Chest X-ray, AP view. Patient: 37 years old, sex M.
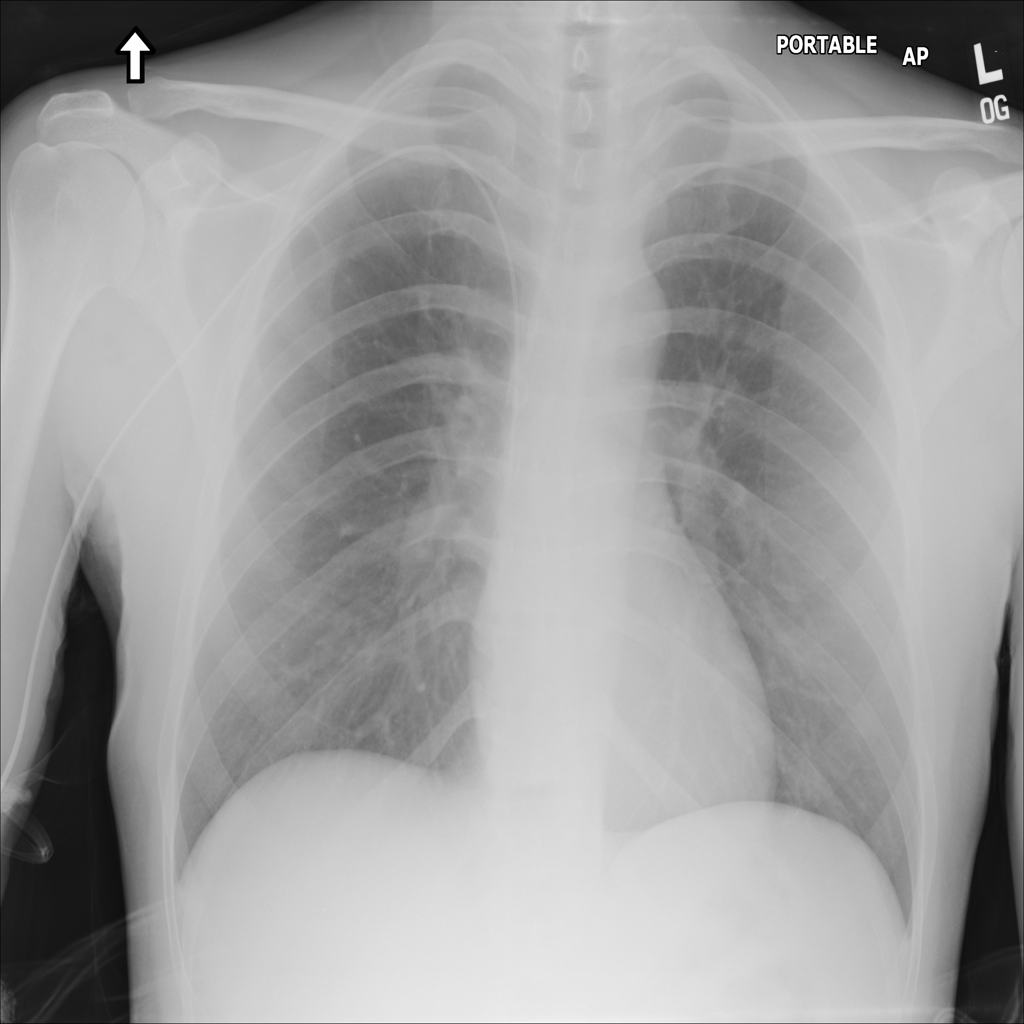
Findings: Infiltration